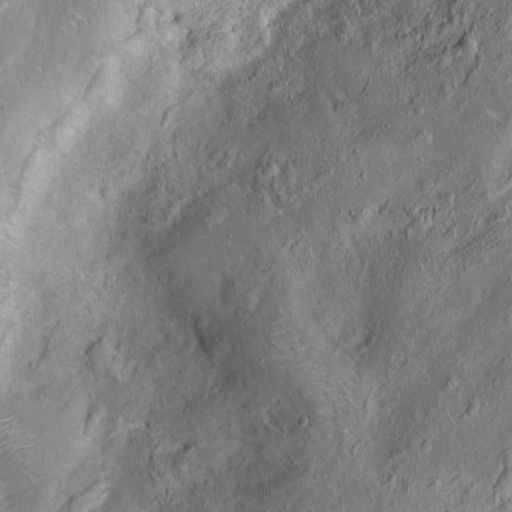
Classes present: Background, Cone